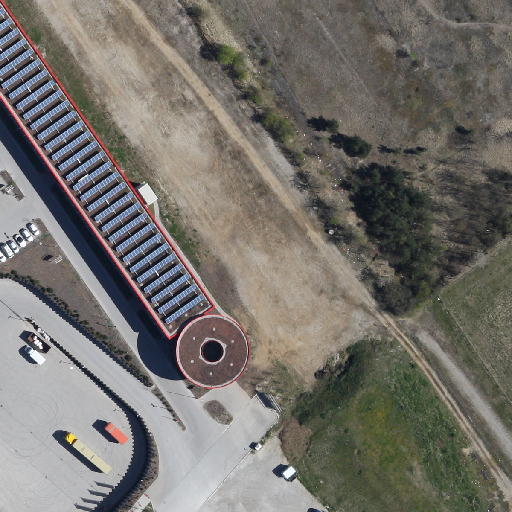
Referring expression: light-duty vehicle